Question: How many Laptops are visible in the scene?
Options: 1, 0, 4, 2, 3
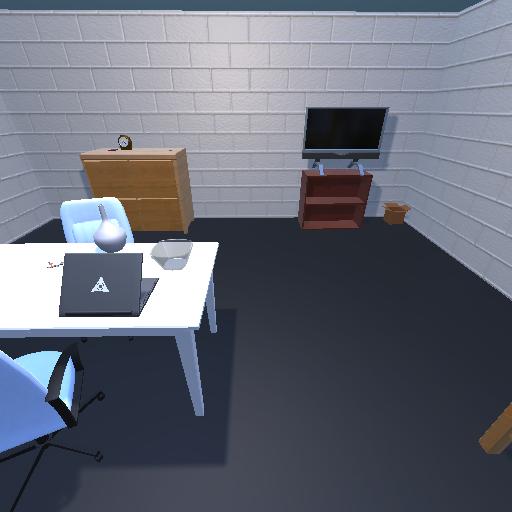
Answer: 1